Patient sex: M
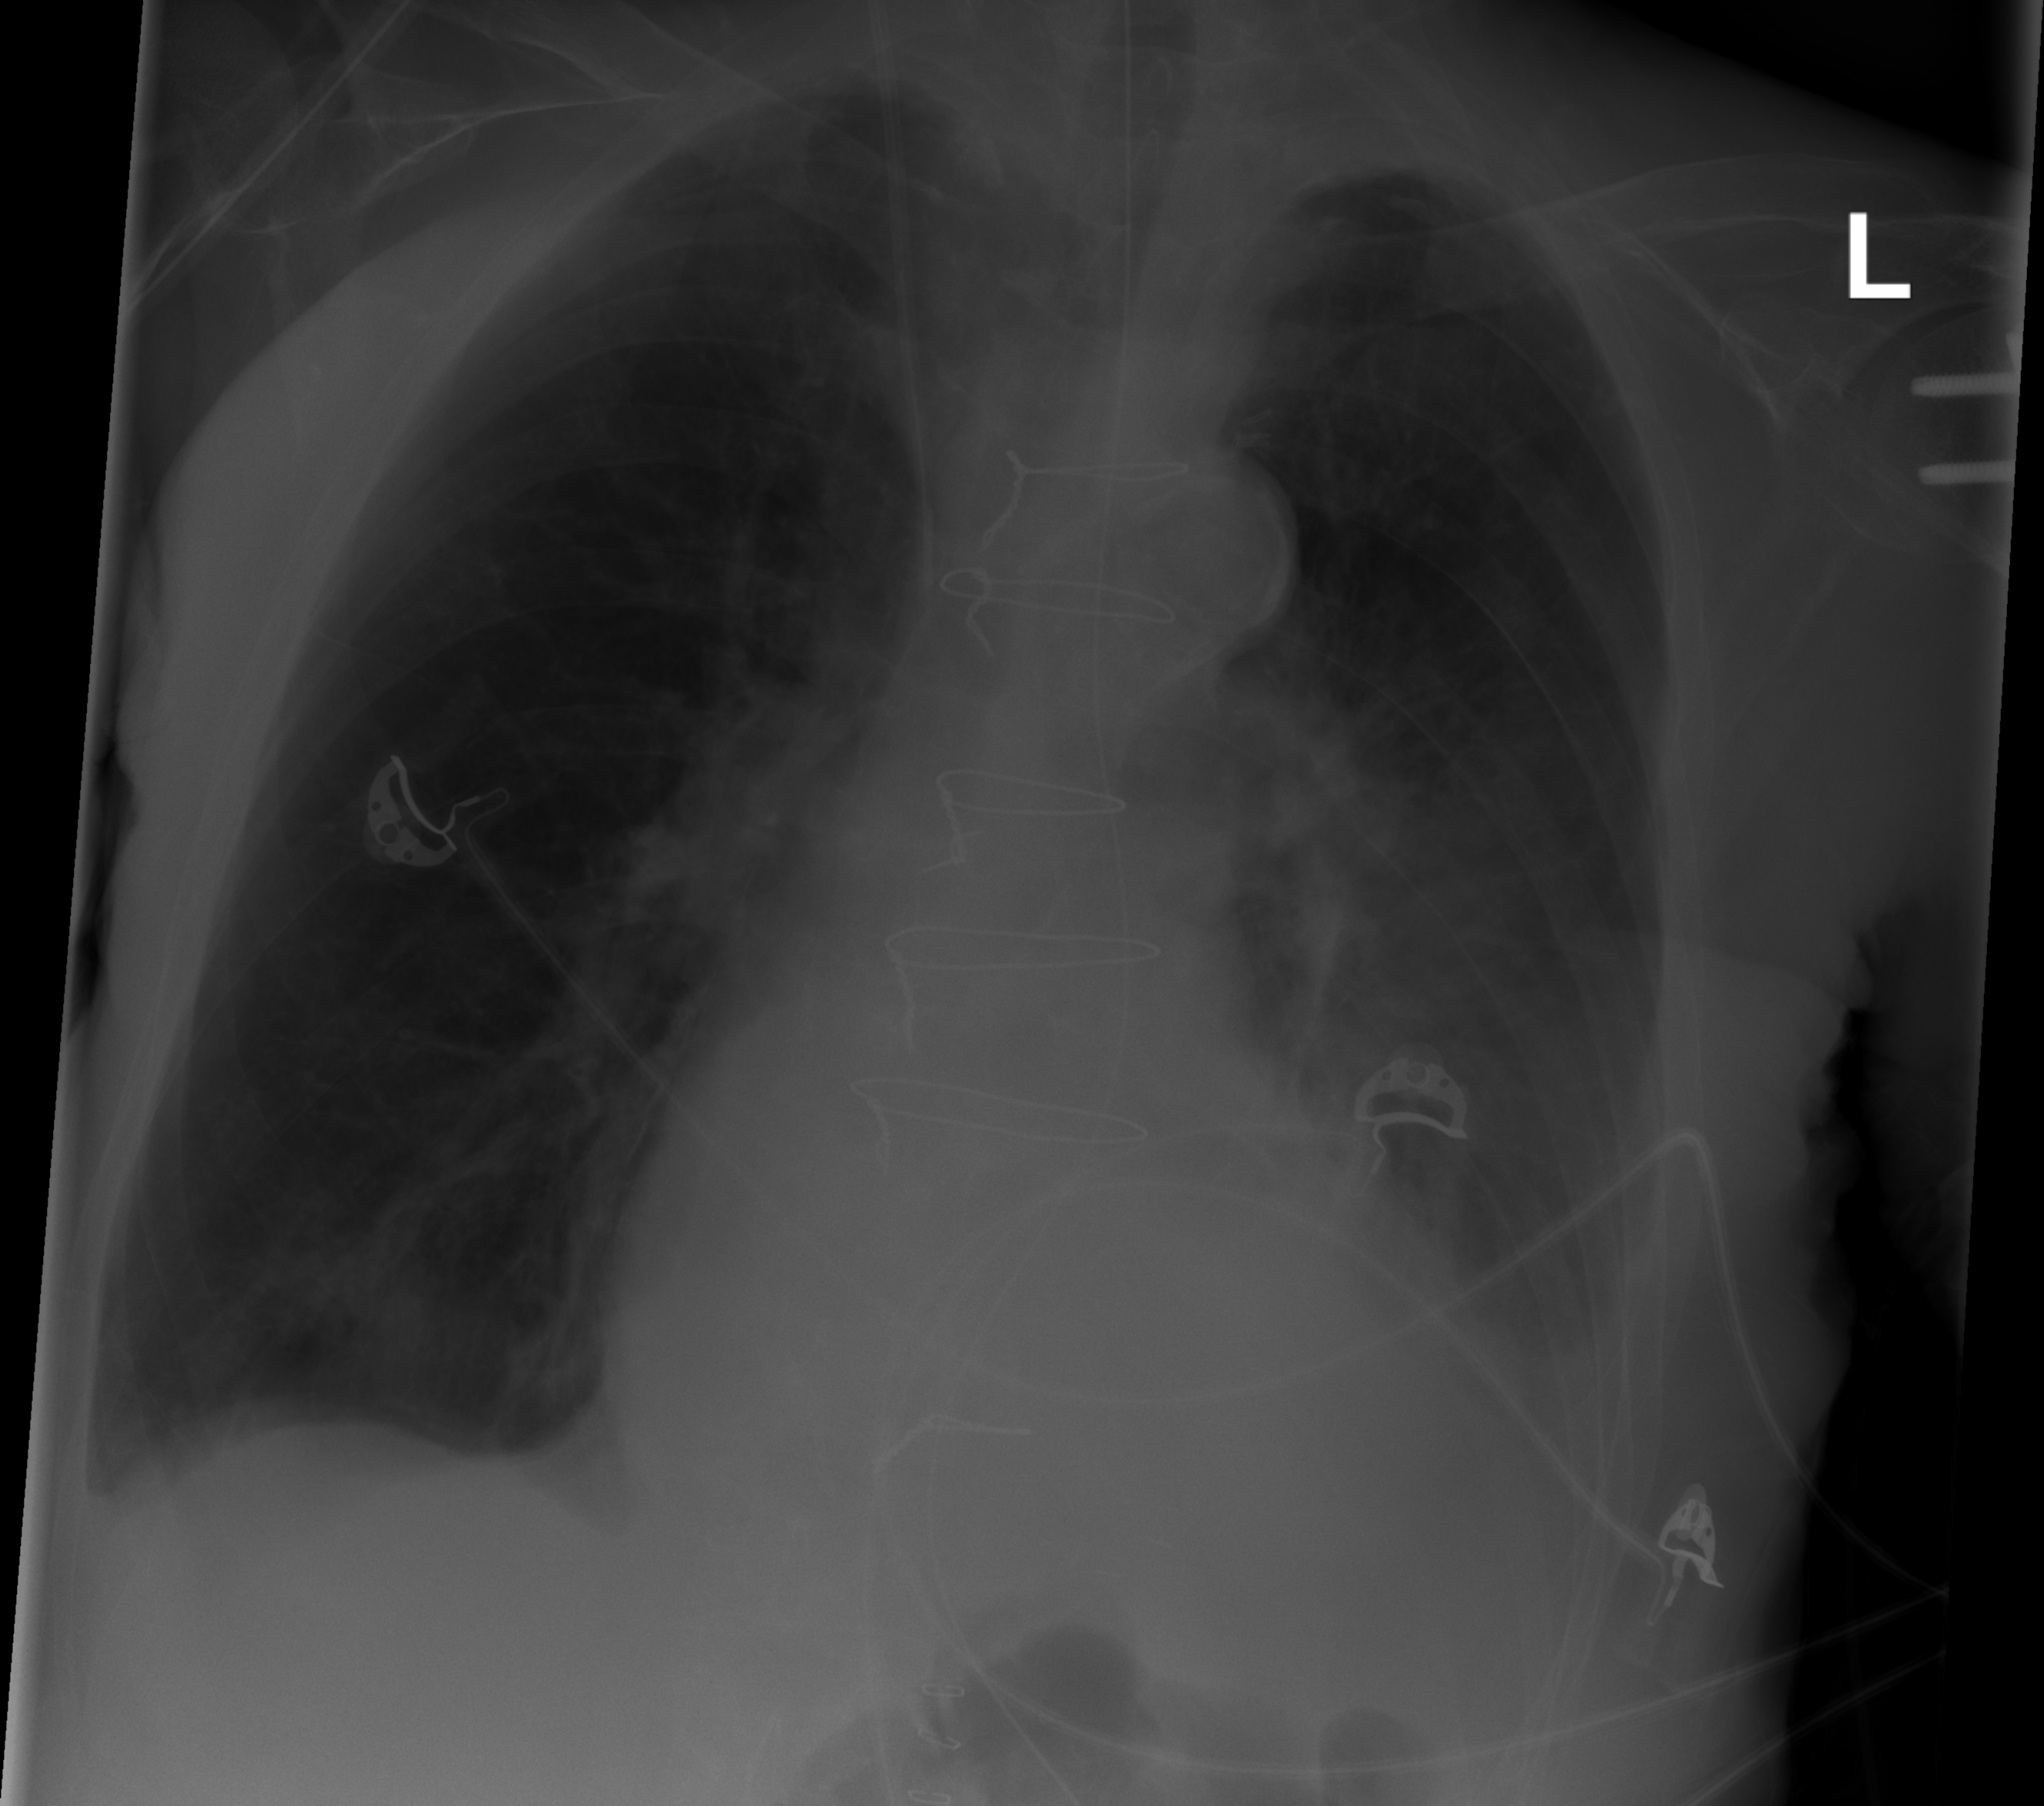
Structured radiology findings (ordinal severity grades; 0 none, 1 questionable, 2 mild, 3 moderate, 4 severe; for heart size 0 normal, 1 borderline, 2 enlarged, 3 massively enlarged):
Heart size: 2
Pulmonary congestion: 0
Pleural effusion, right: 0
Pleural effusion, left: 2
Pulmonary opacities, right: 0
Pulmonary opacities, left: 0
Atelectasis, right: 0
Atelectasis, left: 0